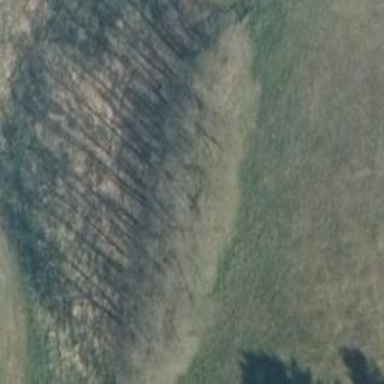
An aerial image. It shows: Patch of scrub vegetation.